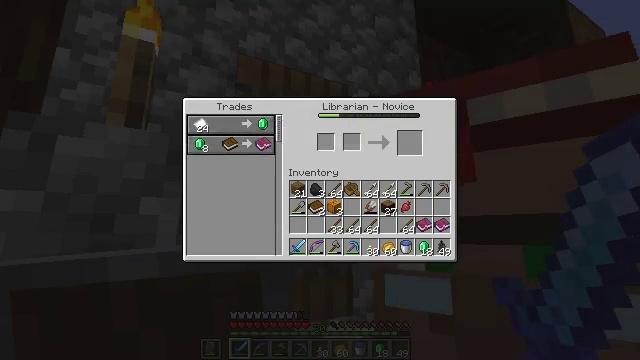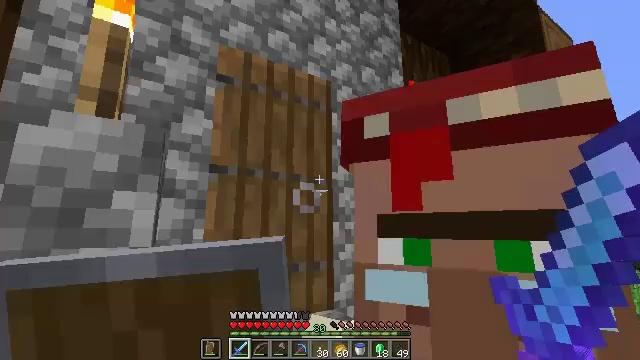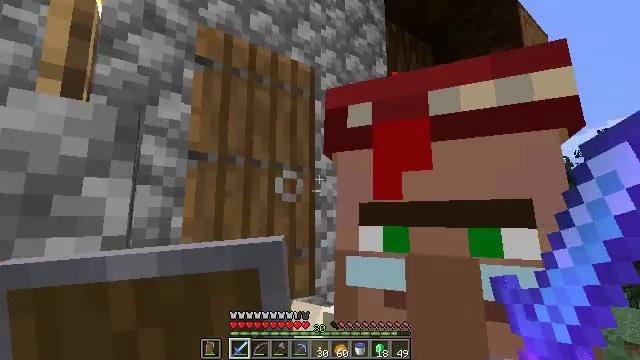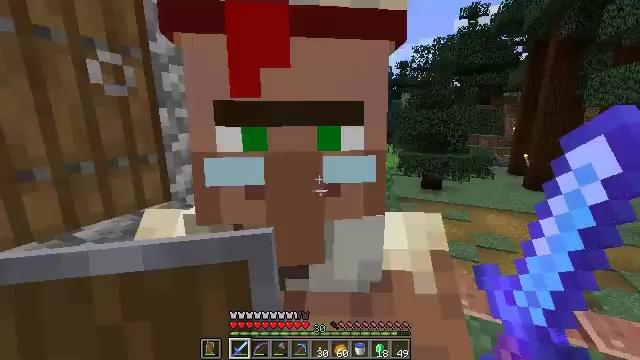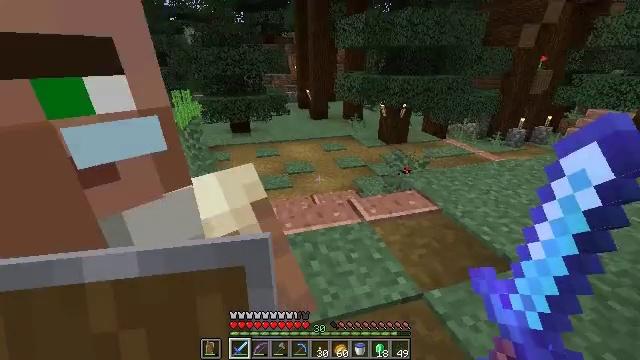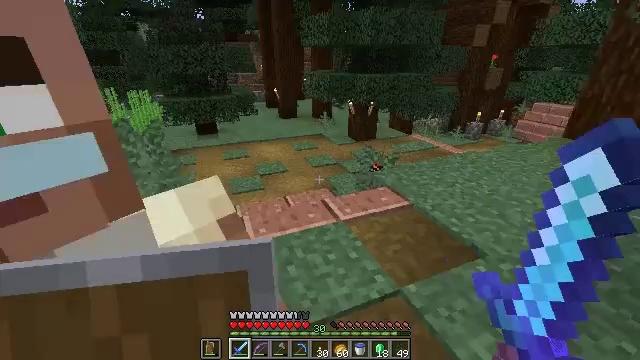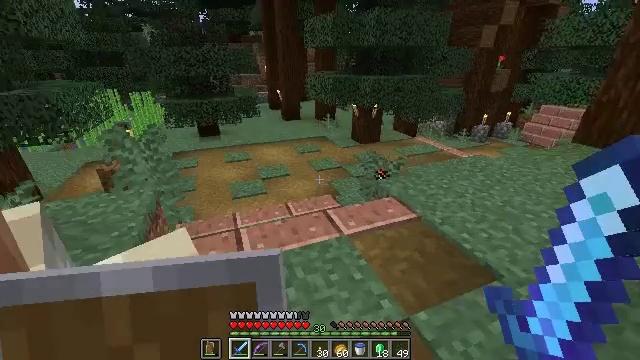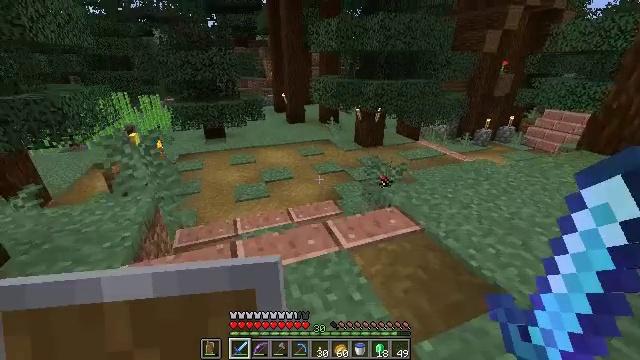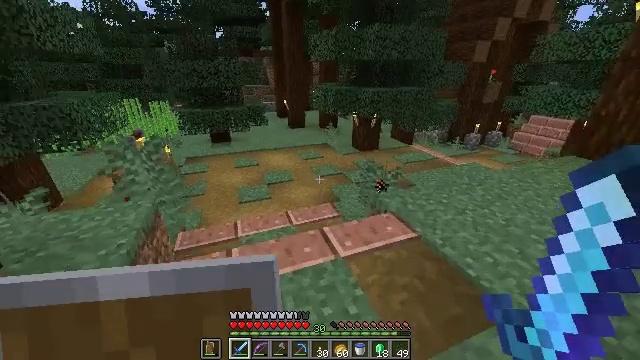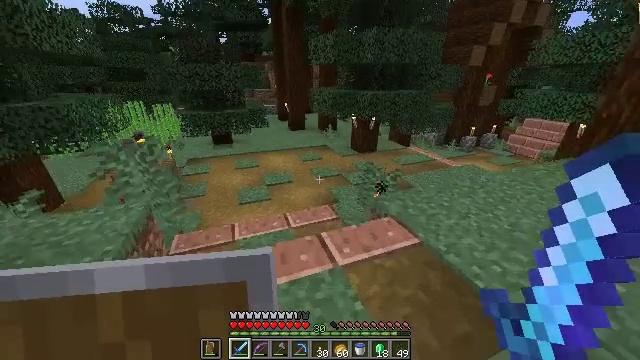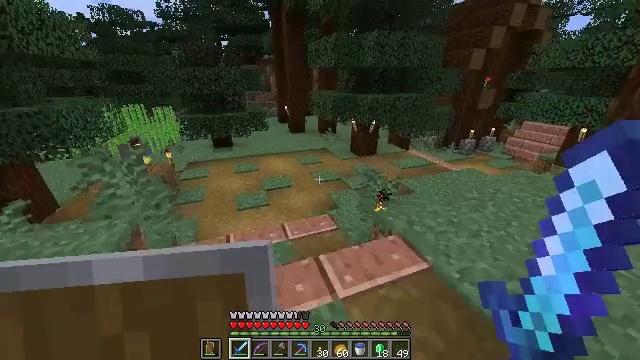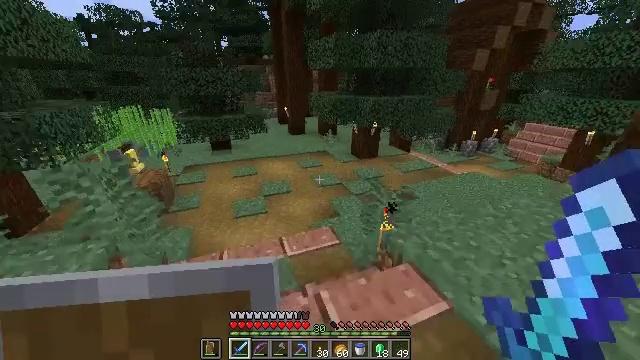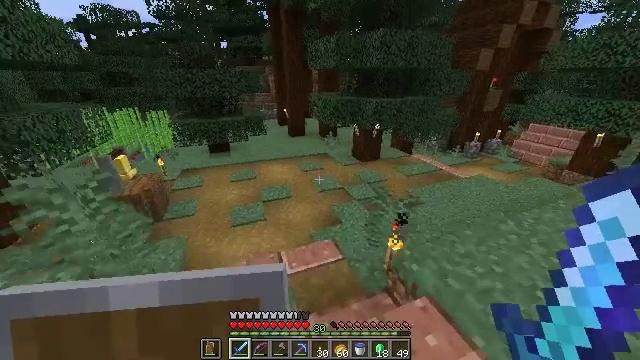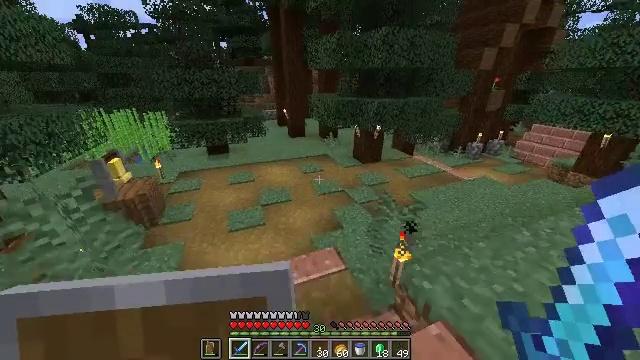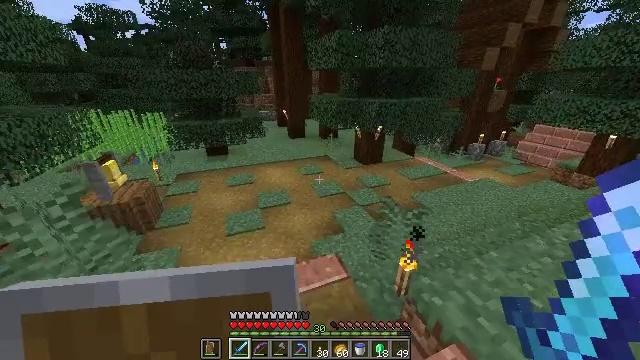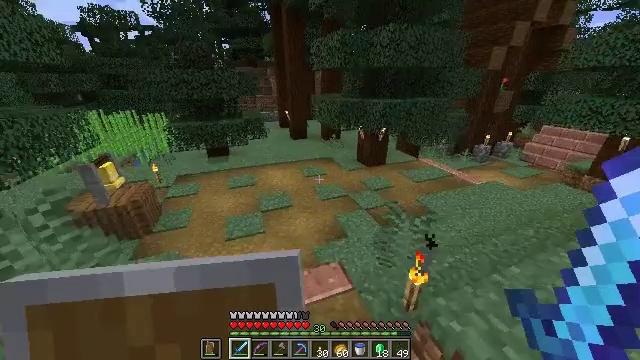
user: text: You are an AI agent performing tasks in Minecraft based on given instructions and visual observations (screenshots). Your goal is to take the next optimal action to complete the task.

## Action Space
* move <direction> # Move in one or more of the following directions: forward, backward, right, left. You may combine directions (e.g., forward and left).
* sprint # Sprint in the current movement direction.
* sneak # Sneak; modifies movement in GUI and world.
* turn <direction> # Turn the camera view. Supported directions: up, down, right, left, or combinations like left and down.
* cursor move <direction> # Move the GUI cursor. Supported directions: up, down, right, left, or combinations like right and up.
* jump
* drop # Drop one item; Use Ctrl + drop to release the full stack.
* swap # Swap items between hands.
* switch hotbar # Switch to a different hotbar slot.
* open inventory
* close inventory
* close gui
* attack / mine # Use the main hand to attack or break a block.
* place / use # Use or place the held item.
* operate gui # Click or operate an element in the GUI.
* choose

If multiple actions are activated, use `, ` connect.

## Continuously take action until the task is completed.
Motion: motion action
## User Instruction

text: Mine beetroots from the garden.
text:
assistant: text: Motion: cursor move right
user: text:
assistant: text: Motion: turn right and down, close gui
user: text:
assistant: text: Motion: turn right and down
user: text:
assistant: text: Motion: move forward, turn right and down
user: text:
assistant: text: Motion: move forward, turn right
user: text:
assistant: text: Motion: move forward, sprint
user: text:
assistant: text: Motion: move forward, sprint, turn left
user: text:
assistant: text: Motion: move forward, sprint
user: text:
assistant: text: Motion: move forward
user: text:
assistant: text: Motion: move forward
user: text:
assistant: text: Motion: move forward
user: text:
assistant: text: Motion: move forward
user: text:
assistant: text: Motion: move forward
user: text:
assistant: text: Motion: move forward
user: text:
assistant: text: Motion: move forward
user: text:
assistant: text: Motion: move forward, turn left and up
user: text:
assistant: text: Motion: move forward, turn left
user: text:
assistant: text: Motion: move forward
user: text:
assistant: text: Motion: move forward, turn right and up
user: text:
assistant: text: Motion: move forward, turn right and up
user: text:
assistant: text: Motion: move forward, turn right
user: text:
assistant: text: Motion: move forward, sprint, turn right
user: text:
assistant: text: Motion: move forward, sprint
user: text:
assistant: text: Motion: move forward, sprint, turn right
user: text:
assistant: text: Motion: move forward, turn right and up
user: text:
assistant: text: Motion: move forward, turn right and up
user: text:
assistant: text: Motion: move forward, turn right and up
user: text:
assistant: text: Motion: move forward
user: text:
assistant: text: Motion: move forward
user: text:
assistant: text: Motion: move forward